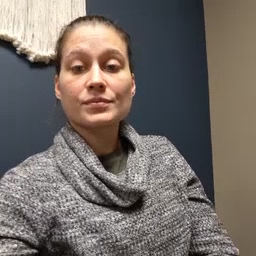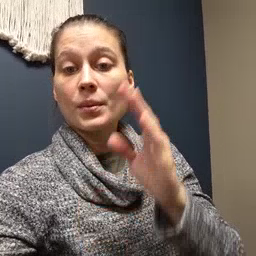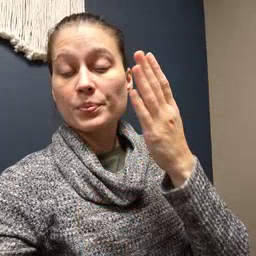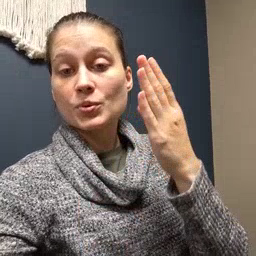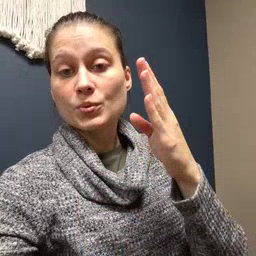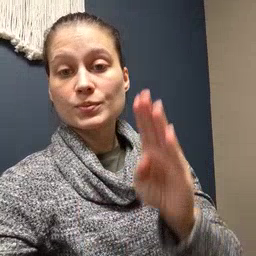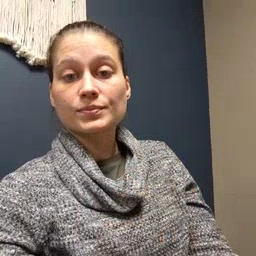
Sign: blue